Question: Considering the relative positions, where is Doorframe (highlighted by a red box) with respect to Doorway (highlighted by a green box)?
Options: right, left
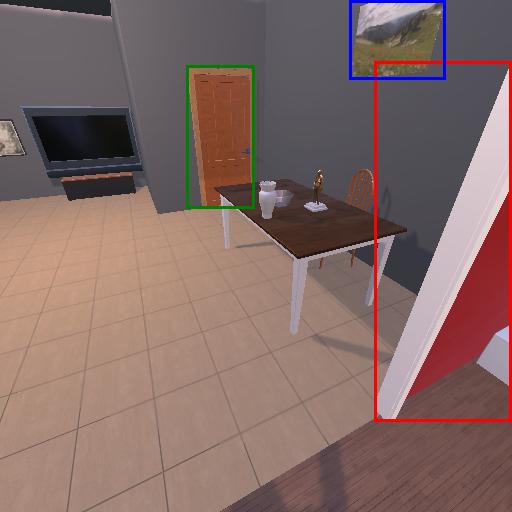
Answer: right